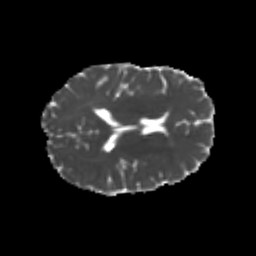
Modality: MD
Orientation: axial
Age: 24
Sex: female
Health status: healthy
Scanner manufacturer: philips
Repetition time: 7.476 s
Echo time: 0.08753 s